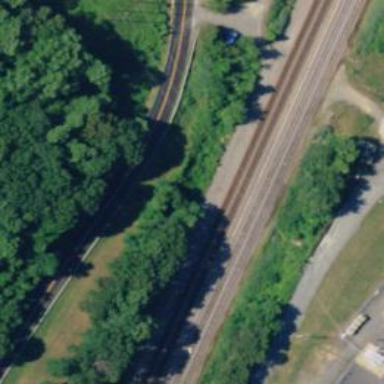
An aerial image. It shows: Railway track.